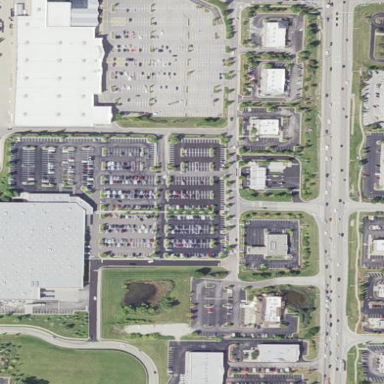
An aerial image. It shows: Retail area.